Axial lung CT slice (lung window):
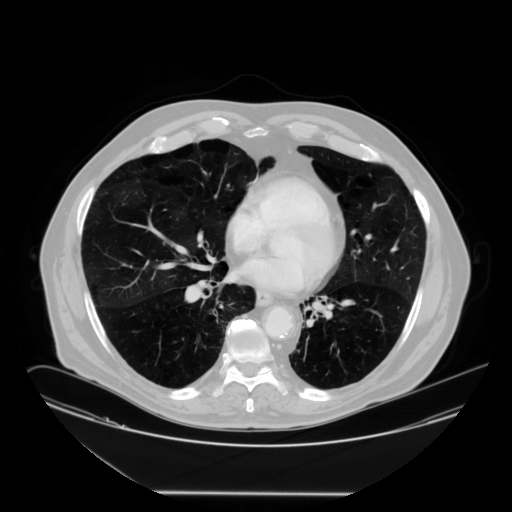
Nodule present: no